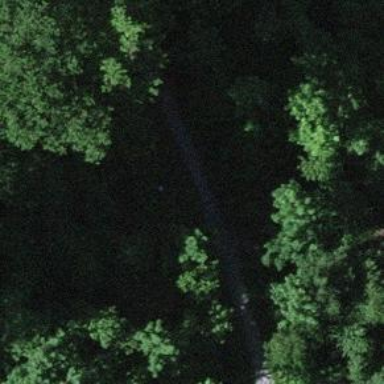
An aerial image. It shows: Unpaved path.